Question: Regarding to this: <URL>
I have an additional question:
My output looks like this:
It's a pyramid with noise (and without ground side).
Is there a possibility in scipy.interpolate.griddata to enter/choose a certain z-value so that all points which equal this z-values gets deleted? In my example: e.g. I enter a high z-value -> only the points with a certain red-value (= z-value) should stay alive and show me a non-filled, noised, red triangle. The goal is to get the area inside this noised triangle.
edit:
tldr: as I just learned, it's an what I am looking for and the area inside it.
edit2:
So I found out that from this example <URL> "grid_z1.T" returns me an array with all the z-values. In a loop I could eliminate all values which does not equal a certain z-value -> I got my isoline. Problem is, that it's not rellay an iso but a grid with some iso-values. It's quite ok, but maybe there is a better solutions?
Are there some other methods then grid_z.T which could fit my needs?
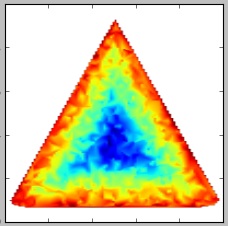
Answer: In that special case I could solve it an easy way:
Instead of eliminating all values which doesn't equal a certain z-value, I just eliminated all values which ar a certain z-value:
'''
if grid_z1.T[i][j] > z0 or math.isnan(grid_z1.T[i][j]):
grid_z1.T[i][j] = np.nan
'''
Because I defined gridsize by myself I easily can calculate area by multiply gridsize with count of points.
OT: Sorry for replying that late - I've been 1 week in hospital.